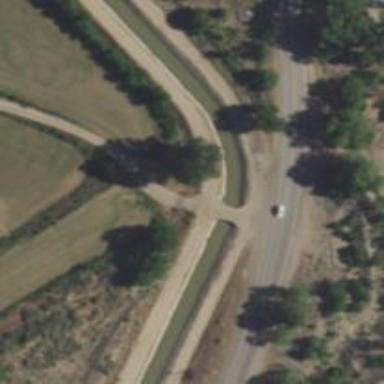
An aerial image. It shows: Service road on bridge.